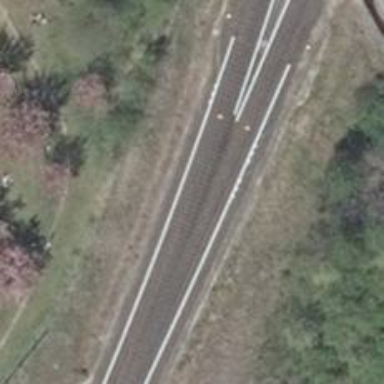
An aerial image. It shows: Light rail electrified railway.